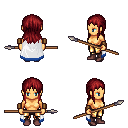
a pixel art fantasy rpg character, female body template, human, tanned skin, white trimmed cape, gold greaves, brunette unkempt hairstyle, leather bracers, maroon shoes, spear, four views (front, back, left, right), 2x2 character sprite sheet, small pixel art, hard edges, no anti-aliasing